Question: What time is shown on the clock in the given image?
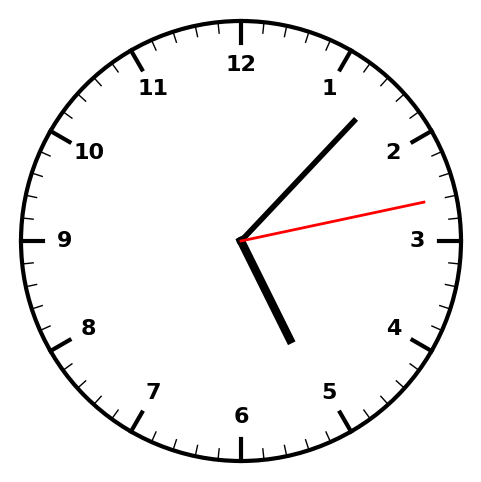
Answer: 05:07:13